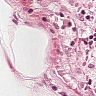
Metastatic tissue present: no